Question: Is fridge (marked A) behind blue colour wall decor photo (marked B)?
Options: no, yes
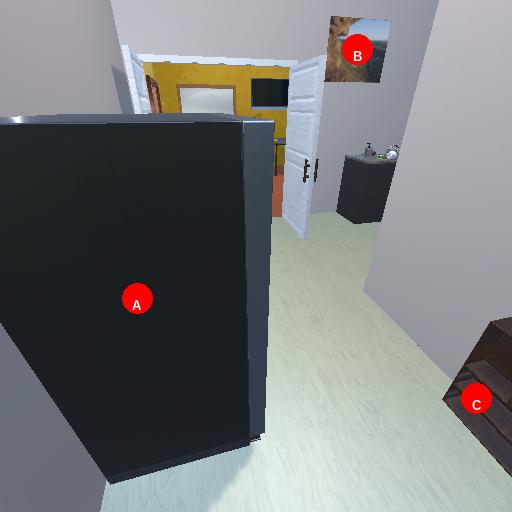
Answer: no